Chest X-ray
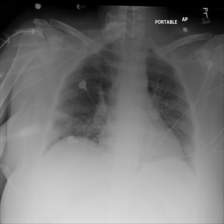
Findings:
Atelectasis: negative
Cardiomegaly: negative
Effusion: negative
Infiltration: negative
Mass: negative
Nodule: negative
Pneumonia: negative
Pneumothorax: negative
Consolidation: negative
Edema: negative
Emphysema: negative
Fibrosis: negative
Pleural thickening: negative
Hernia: negative